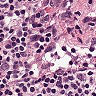
Metastatic tissue present: no